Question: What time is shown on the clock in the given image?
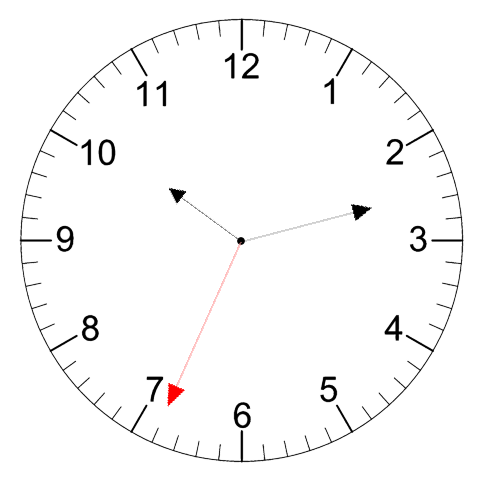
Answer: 10:12:34